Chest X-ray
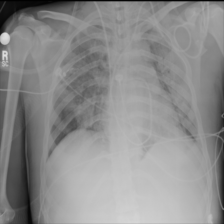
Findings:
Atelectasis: negative
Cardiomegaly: negative
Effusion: negative
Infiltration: negative
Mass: negative
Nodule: negative
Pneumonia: negative
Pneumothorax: negative
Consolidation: negative
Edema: negative
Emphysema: negative
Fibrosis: negative
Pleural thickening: negative
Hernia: negative